Question: :
'''
unit TestForm;
interface
uses
Winapi.Windows, Winapi.Messages, System.SysUtils, System.Variants,
System.Classes, Vcl.Graphics,
Vcl.Controls, Vcl.Forms, Vcl.Dialogs, Generics.Collections, Vcl.Grids,
Vcl.ValEdit;
type
TClientThing = class
private
iCDic: TDictionary<string, string>;
published
property Dic: TDictionary<string, string> read iCDic write iCDic;
end;
TForm1 = class(TForm)
vleHeader: TValueListEditor;
procedure FormCreate(Sender: TObject);
private
{ Private declarations }
ClientThing: TClientThing;
public
{ Public declarations }
end;
var
Form1: TForm1;
implementation
{$R *.dfm}
procedure TForm1.FormCreate(Sender: TObject);
var
vCustomParamKey: string;
vCustomValueKey: string;
J: integer;
begin
with ClientThing do
begin
// Get the header params from the config and list edit...
for J := 0 to vleHeader.RowCount - 1 do
begin
vCustomParamKey := vleHeader.Cells[0, J];
vCustomValueKey := vleHeader.Cells[1, J];
Dic.Add(vCustomParamKey, vCustomValueKey);
end;
end;
end;
end.
'''
The Access violation is at the Dic.Add line. The exception is:

I have been up all night and so have probably missed something. The TValueListEditor contents are (code editor view):
'''
X-Application=g9V0rB9a3J5UF8
X-Authentication=kQNvuuimr0yMtEYZtXAZntTScPlvjecEAGtvbnNIU=
JSONRpc=2.0
'''
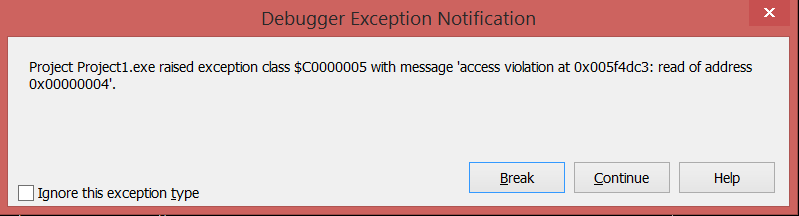
Answer: The form never assigns a value to 'ClientThing', so it's still 'nil'. Assign it a value, and then assign a value to 'iCDic'. You should have been able to detect this problem when you stepped through the code with the debugger.